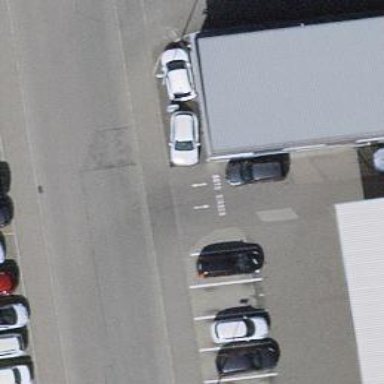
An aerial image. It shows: Charging station.